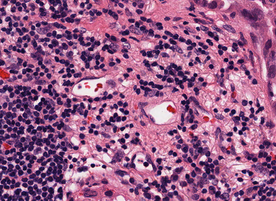
Tumor epithelial tissue: no
Tumor-associated stroma tissue: yes
Normal tissue: no